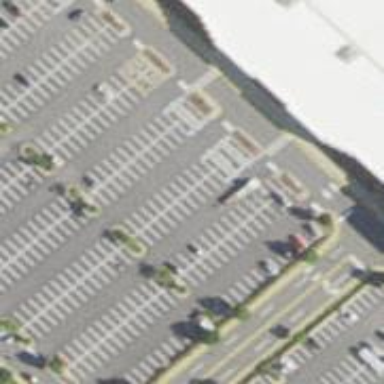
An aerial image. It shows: Parking space.